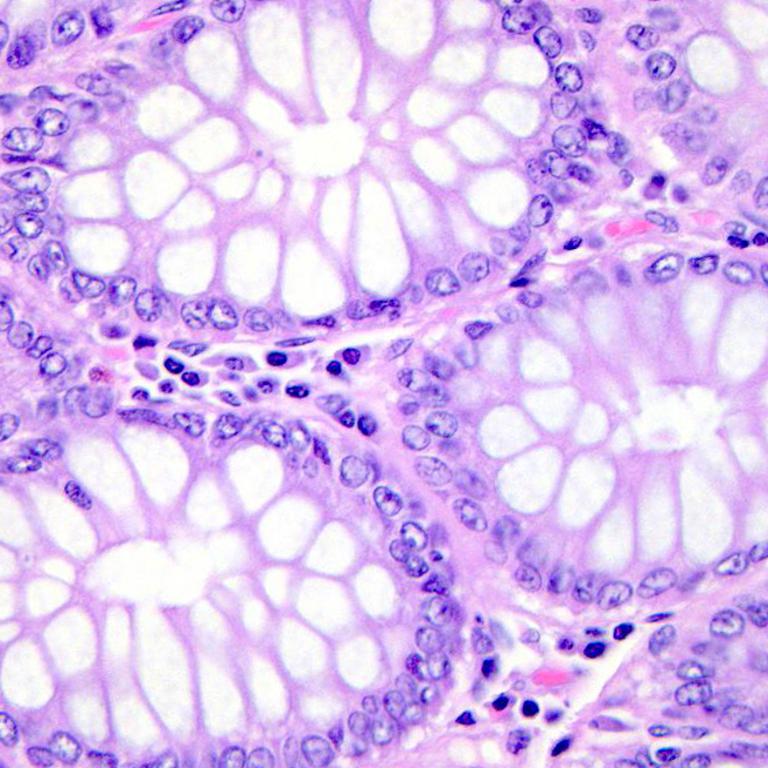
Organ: colon
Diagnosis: benign